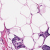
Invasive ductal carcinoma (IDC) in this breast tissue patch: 0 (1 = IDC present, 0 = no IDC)